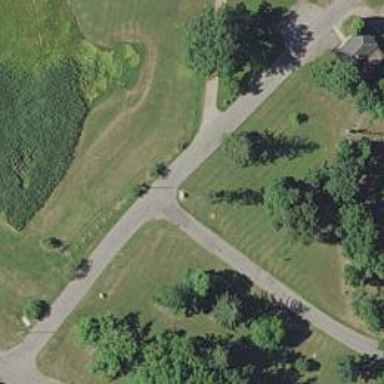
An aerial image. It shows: Disc golf basket.